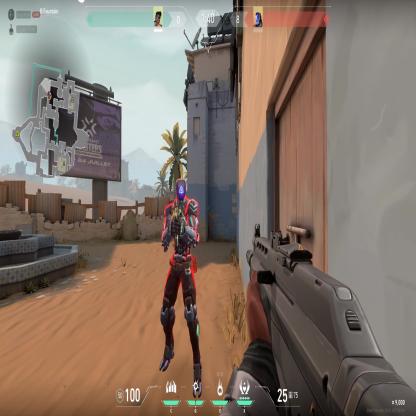
Label: enemy